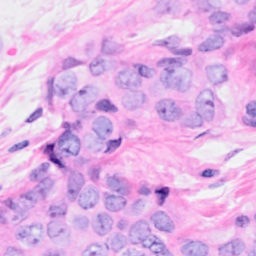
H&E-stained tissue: Breast